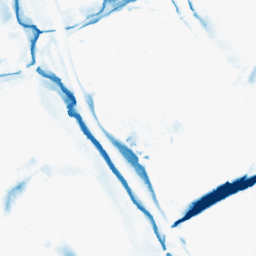
Category: morphological
Decomposition family: morphological_diamond
Decomposition parameters: operation: closing
radius: 15
Upsampling method: regularized
Upsampling parameters: scale: 2
lambda_reg: 0.01
Upsampling scale: 2